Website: lowes
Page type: billing-address
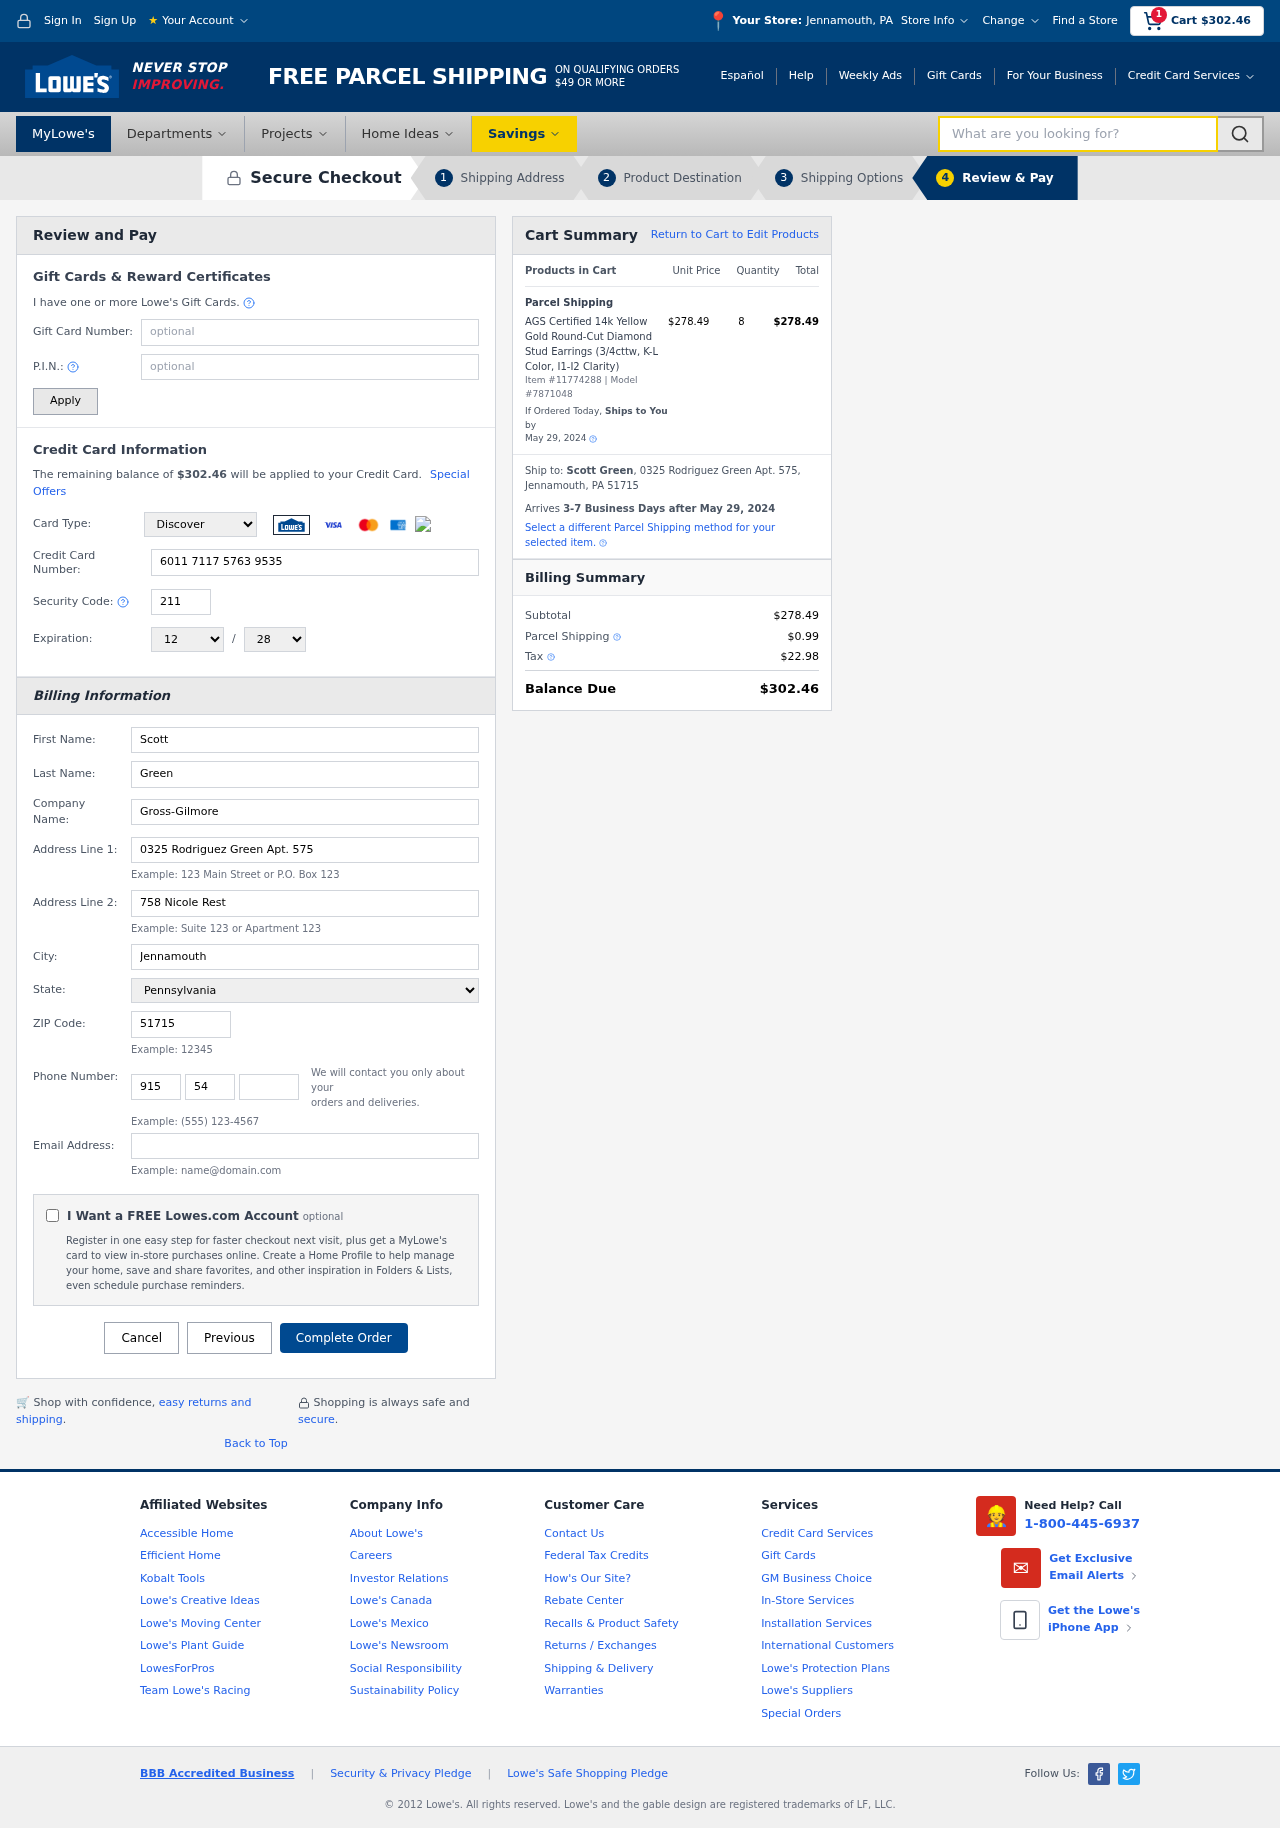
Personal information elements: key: PII_CARD_CVV
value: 211
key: PII_CARD_EXPIRY_MONTH
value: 12
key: PII_CARD_EXPIRY_YEAR
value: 28
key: PII_CARD_NUMBER
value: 6011 7117 5763 9535
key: PII_CARD_TYPE
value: Discover
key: PII_CITY
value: Jennamouth
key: PII_CITY_STATE
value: Jennamouth, PA
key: PII_COMPANY
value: Gross-Gilmore
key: PII_EMAIL
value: sgreen@gmail.com
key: PII_FIRSTNAME
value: Scott
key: PII_FULLNAME
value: Scott Green
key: PII_LASTNAME
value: Green
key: PII_PHONE_AREA
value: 915
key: PII_PHONE_PREFIX
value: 548
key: PII_PHONE_SUFFIX
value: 5003
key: PII_POSTCODE
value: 51715
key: PII_STATE
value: Pennsylvania
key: PII_STREET
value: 0325 Rodriguez Green Apt. 575
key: PII_STREET2
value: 758 Nicole Rest
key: PII_CITY_STATE_ZIP
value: Jennamouth, PA 51715
Product elements: key: PRODUCT1_NAME
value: AGS Certified 14k Yellow Gold Round-Cut Diamond Stud Earrings (3/4cttw, K-L Color, I1-I2 Clarity)
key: PRODUCT1_PRICE
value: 278.49
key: PRODUCT1_QUANTITY
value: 8
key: PRODUCT_ITEM_NUMBER
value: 11774288
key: PRODUCT_MODEL_NUMBER
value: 7871048
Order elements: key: ORDER_SUBTOTAL
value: $302.46
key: ORDER_TOTAL
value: $302.46
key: ORDER_SHIPPING_DATE
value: May 29, 2024
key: ORDER_SUBTOTAL
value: $278.49
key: ORDER_DELIVERY_DATE
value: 3-7 Business Days after May 29, 2024
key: ORDER_SHIPPING_DATE2
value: May 29, 2024
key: ORDER_SUBTOTAL2
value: $278.49
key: ORDER_SHIPPING_COST
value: $0.99
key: ORDER_TAX
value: $22.98
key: ORDER_TOTAL2
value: $302.46
Search elements: key: HEADER_SEARCH
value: What are you looking for?